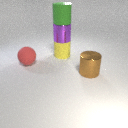
large yellow rubber cylinder to the left of large brown metal cylinder